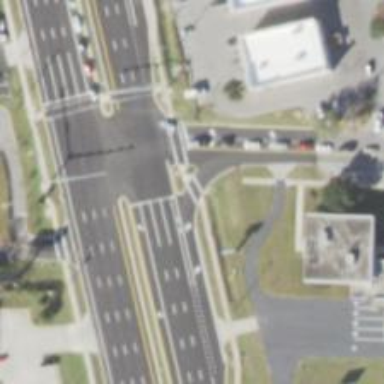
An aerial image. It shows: Asphalt road with primary link designation.